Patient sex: F
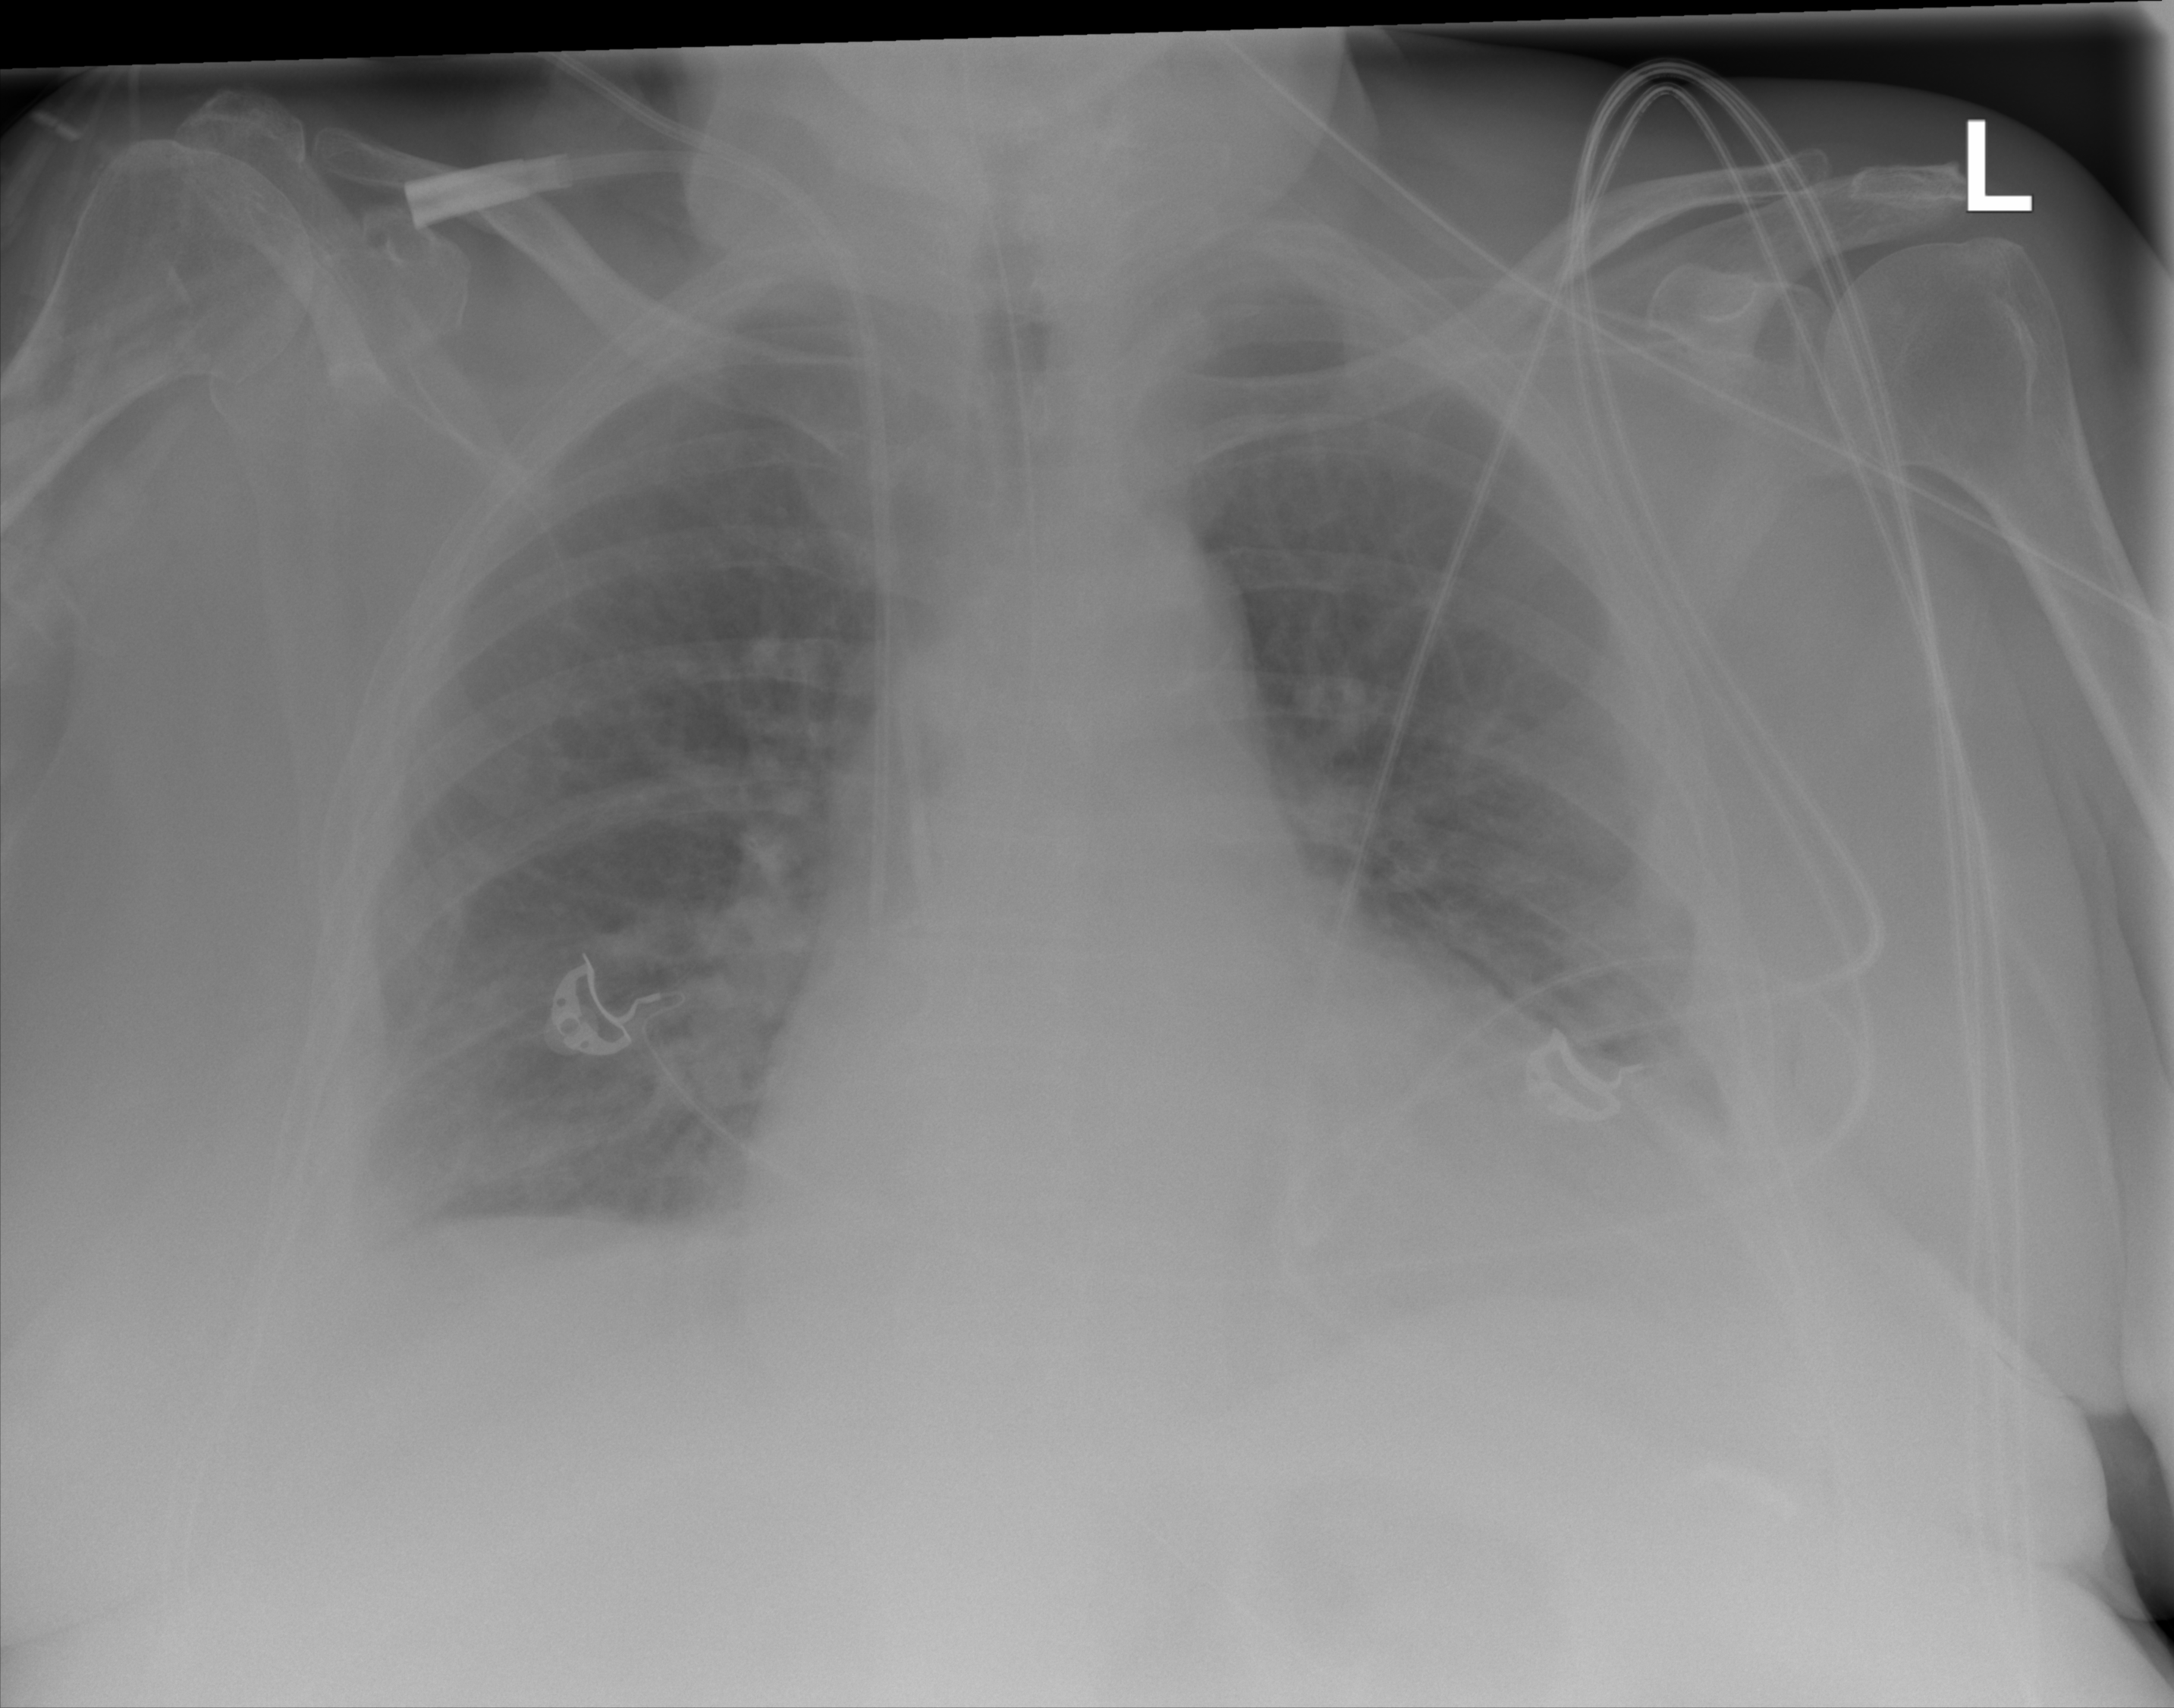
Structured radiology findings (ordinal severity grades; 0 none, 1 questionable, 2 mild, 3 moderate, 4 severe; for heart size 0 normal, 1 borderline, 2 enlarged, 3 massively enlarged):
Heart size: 2
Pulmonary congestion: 0
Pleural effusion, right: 2
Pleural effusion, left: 2
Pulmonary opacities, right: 0
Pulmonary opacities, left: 0
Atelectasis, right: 0
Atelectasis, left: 0